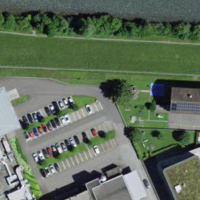
EUNIS habitat code: 54
Species observed at this site:
Clematis vitalba